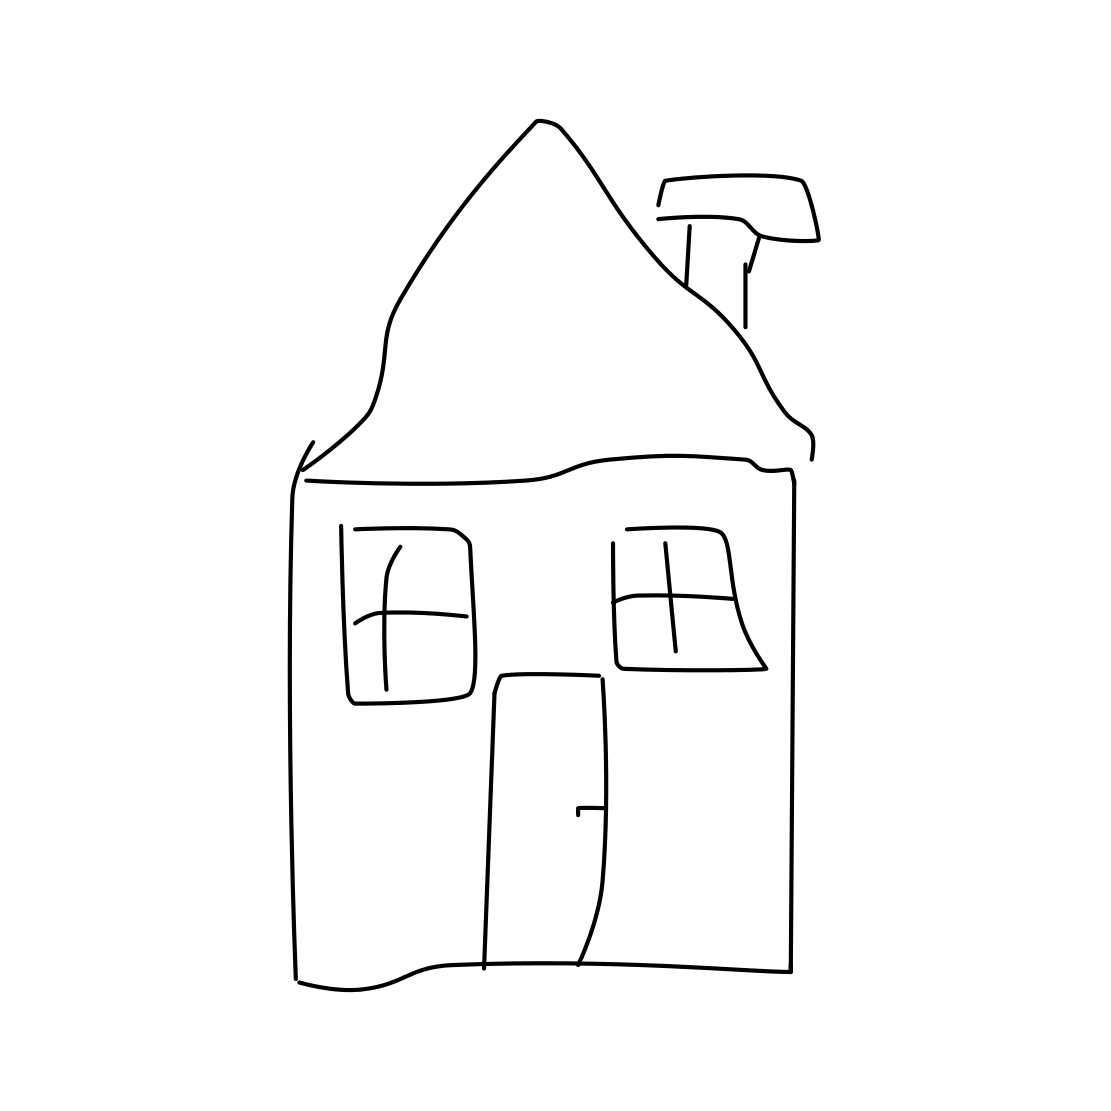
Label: house